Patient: sex F, age 37
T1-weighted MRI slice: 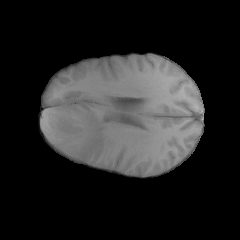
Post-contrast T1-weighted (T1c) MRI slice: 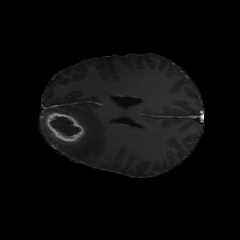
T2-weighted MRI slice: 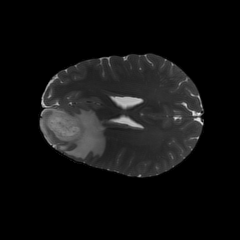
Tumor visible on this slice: yes
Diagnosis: Glioblastoma, IDH-wildtype
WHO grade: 4